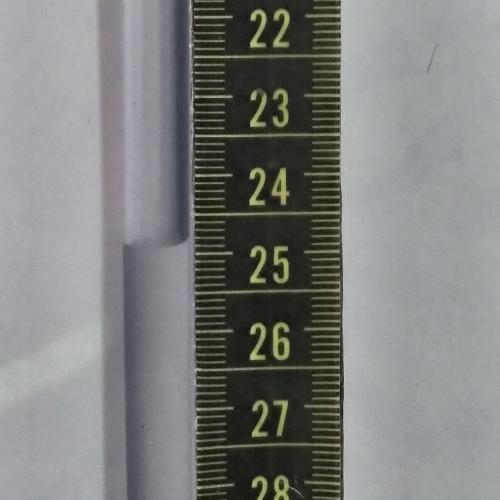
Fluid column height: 24.8 cm